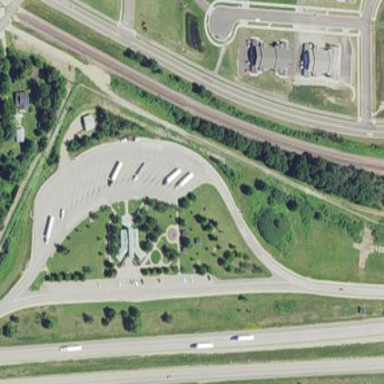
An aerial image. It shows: Rest area along the road.